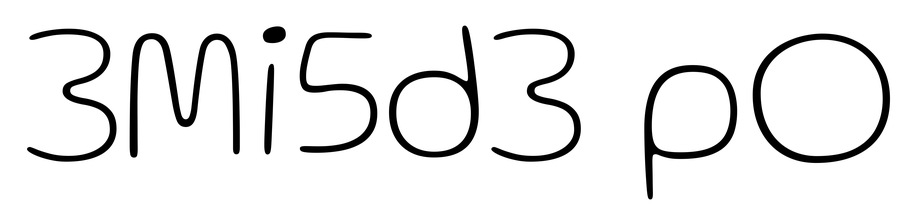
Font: Gluten_Thin